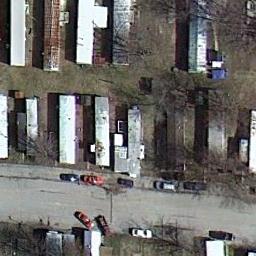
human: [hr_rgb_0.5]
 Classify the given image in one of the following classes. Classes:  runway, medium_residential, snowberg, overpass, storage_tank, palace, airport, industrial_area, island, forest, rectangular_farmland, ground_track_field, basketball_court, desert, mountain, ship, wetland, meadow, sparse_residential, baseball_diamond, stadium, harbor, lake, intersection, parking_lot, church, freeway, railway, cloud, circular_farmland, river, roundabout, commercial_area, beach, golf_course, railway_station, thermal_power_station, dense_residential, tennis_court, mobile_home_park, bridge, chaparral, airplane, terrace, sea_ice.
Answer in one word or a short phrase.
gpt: mobile_home_park